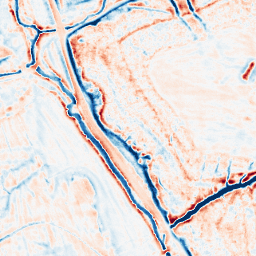
Category: edge_preserving
Decomposition family: bilateral
Decomposition parameters: d: 15
sigma_color: 75
sigma_space: 50
Upsampling method: sinc_blackman
Upsampling parameters: scale: 8
kernel_size: 16
Upsampling scale: 8